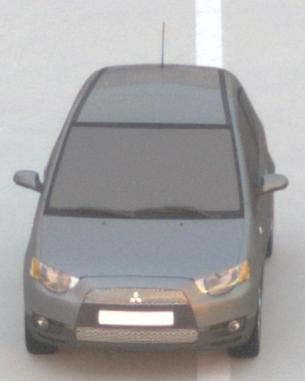
Make: Mitsubishi
Model: Colt 1.1
Detailed model: Colt (VI)
Model produced from: 2008/11
Model produced until: 2010/10
Doors: 3
Color: gray
Road condition: dry road
Daytime: sunrise or sunset
Contrast: medium contrast